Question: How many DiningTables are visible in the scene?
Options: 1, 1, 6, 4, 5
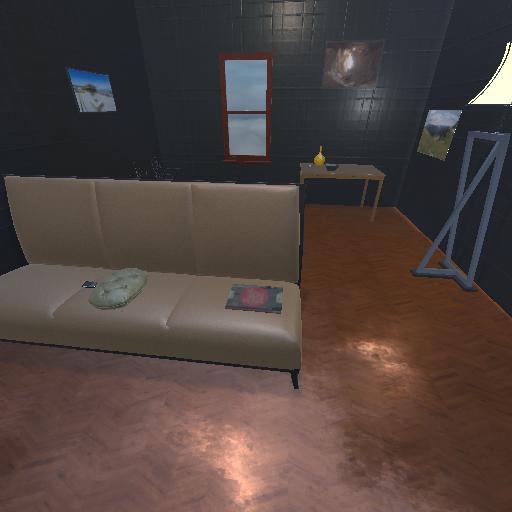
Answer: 1